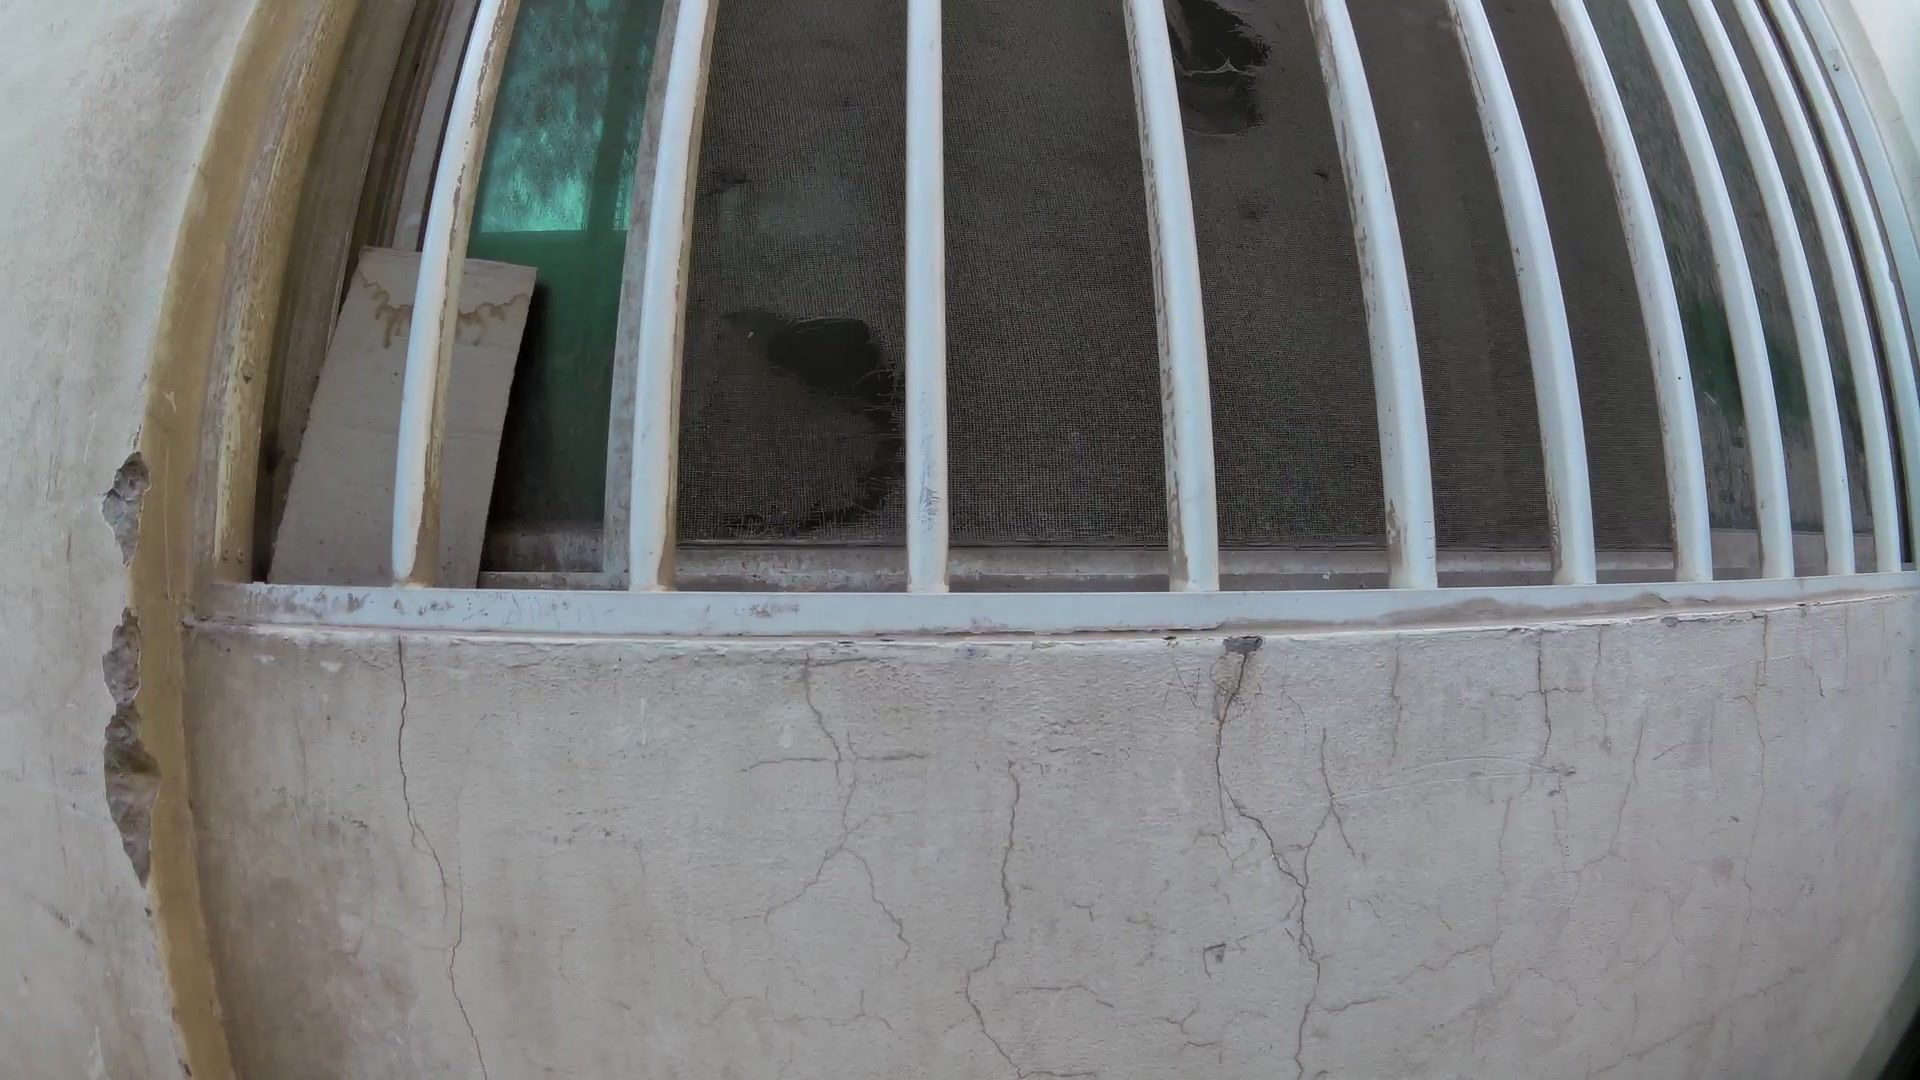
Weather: snowy
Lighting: day
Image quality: slightly poor
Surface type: railway
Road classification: residential
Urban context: urban centre
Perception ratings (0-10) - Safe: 3.34, Lively: 3.62, Beautiful: 5.15, Boring: 5.12, Depressing: 4.59, Wealthy: 4.2